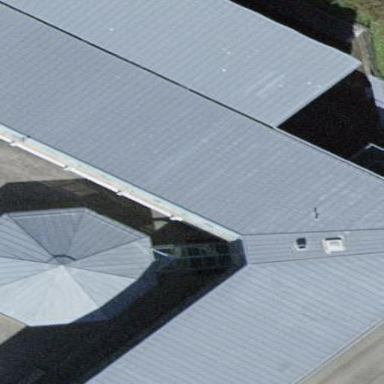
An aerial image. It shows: Flat-roofed school building.